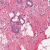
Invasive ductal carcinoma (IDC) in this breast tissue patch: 1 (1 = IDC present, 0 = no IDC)